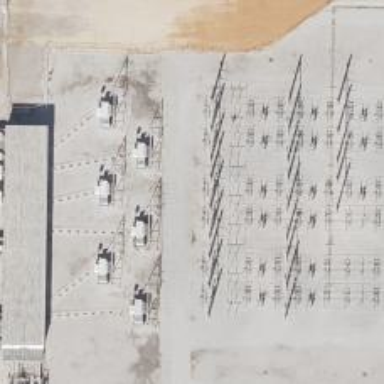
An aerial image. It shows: Switch used for power control.